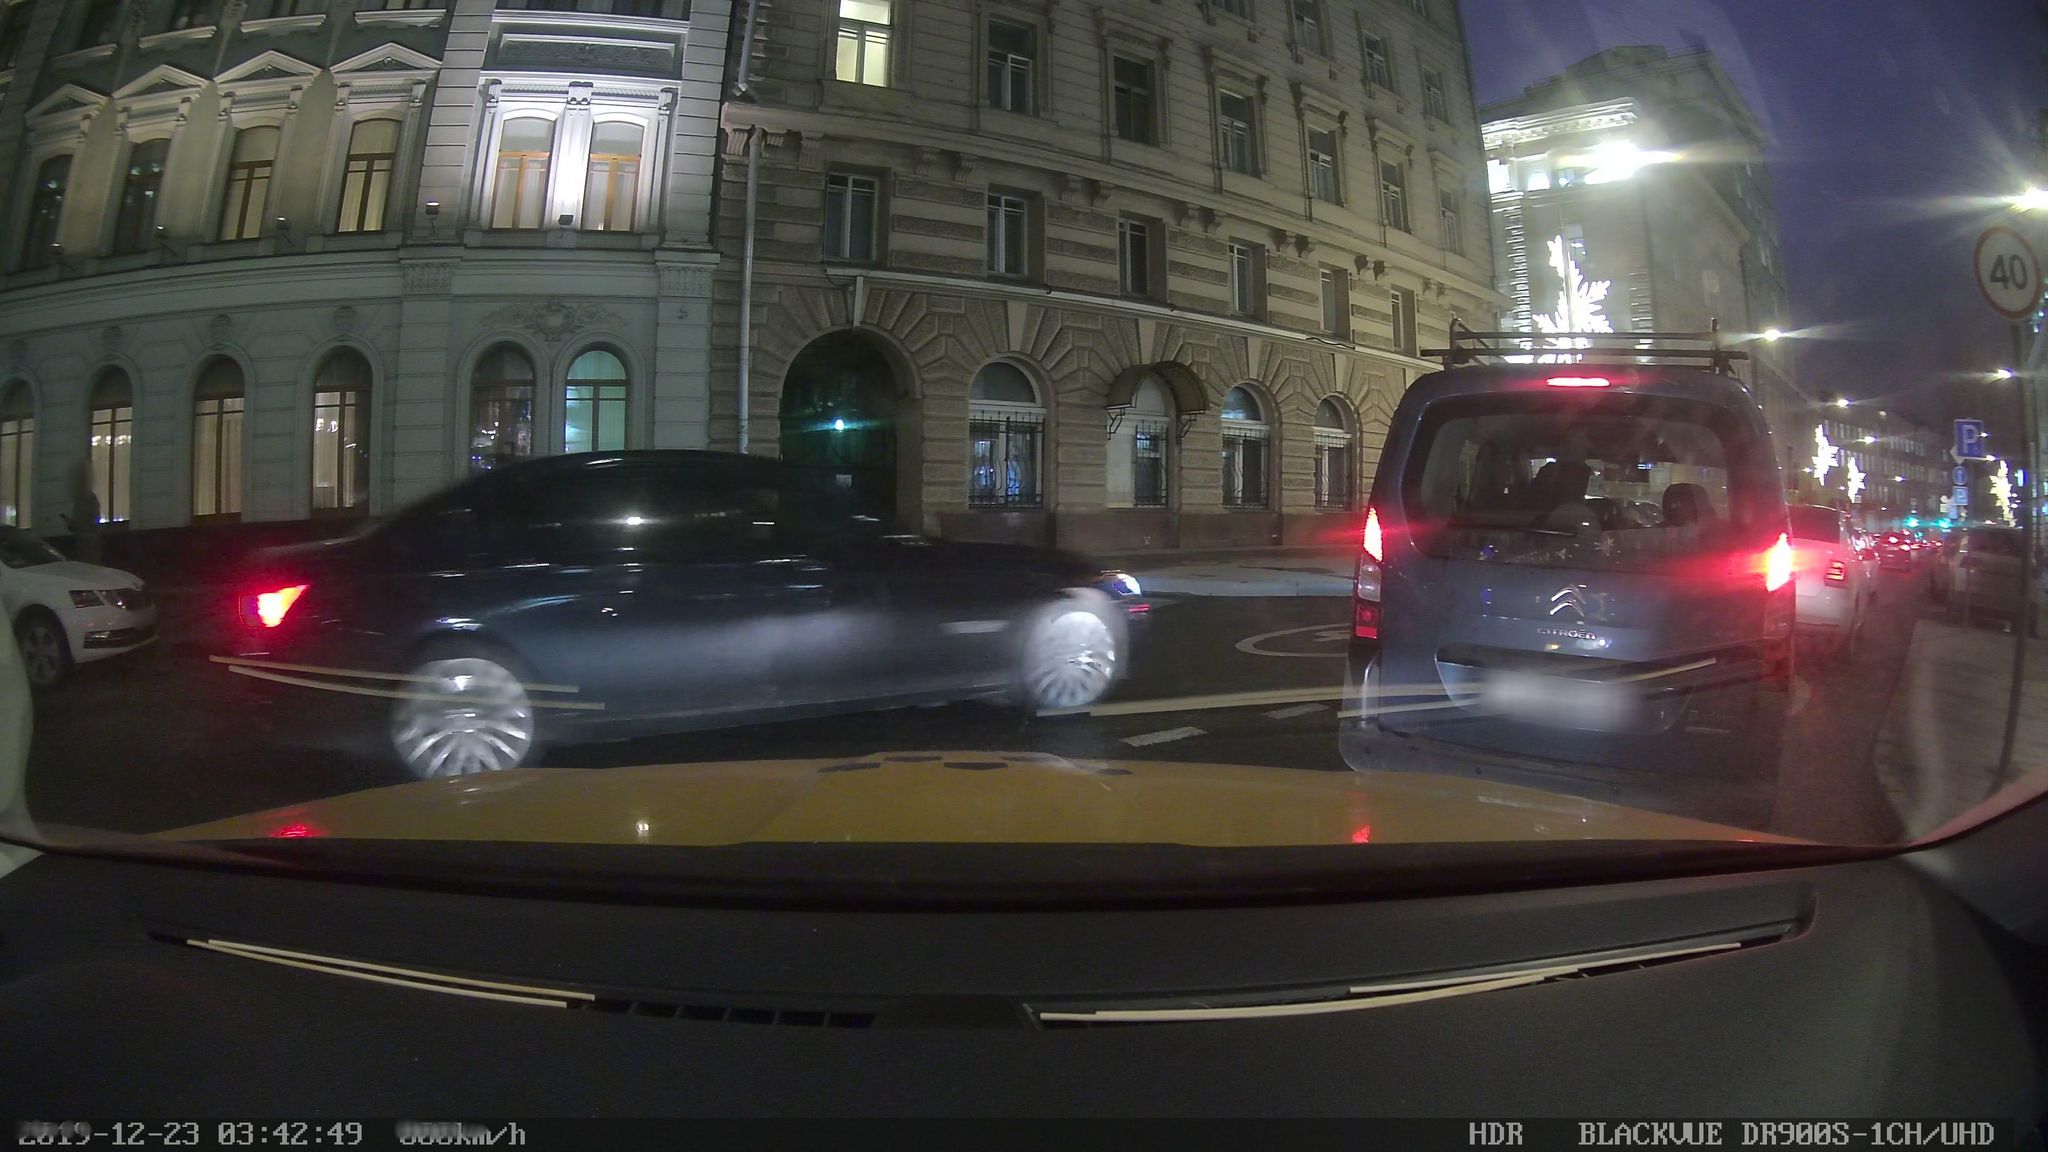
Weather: clear
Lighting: night
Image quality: slightly poor
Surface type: driving surface
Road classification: cycleway
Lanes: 2
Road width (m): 4.5
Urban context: urban centre
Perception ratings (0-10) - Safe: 3.3, Lively: 7.52, Beautiful: 2.56, Boring: 1.45, Depressing: 3.77, Wealthy: 3.46